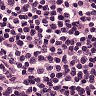
Metastatic tissue present: no